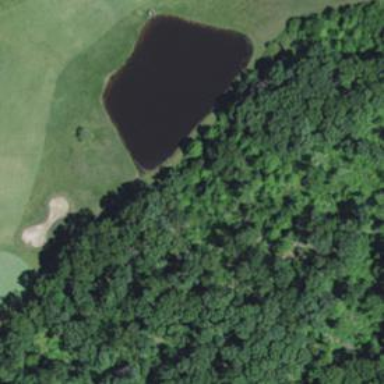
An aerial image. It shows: Water hazard in golf course. The hazard is natural water feature.